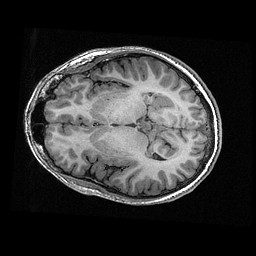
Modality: T1w
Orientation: axial
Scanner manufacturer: ge
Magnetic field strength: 3 T
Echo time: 0.00318 s